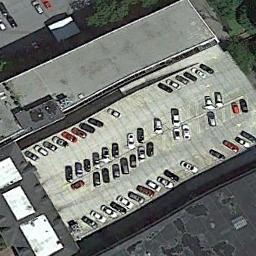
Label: parking_lot